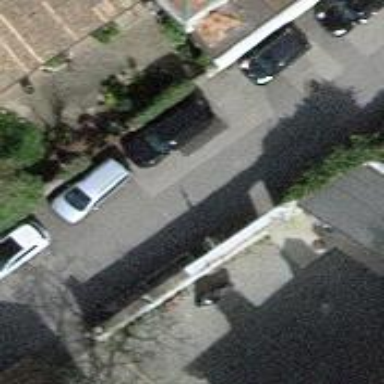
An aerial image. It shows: Asphalt road in residential area.